Question: I am trying to create a new Android Virtual Device from my Eclipse. I've tried almost all available answers offered here for the same question.My OK button is still disabled. I am using Android 4.4.2- API level 19. I am new to Android. Trying to make my first app. I've no idea what to do next.
Below is the screenshot. Let me know if I've done something wrong in it..

Thanks
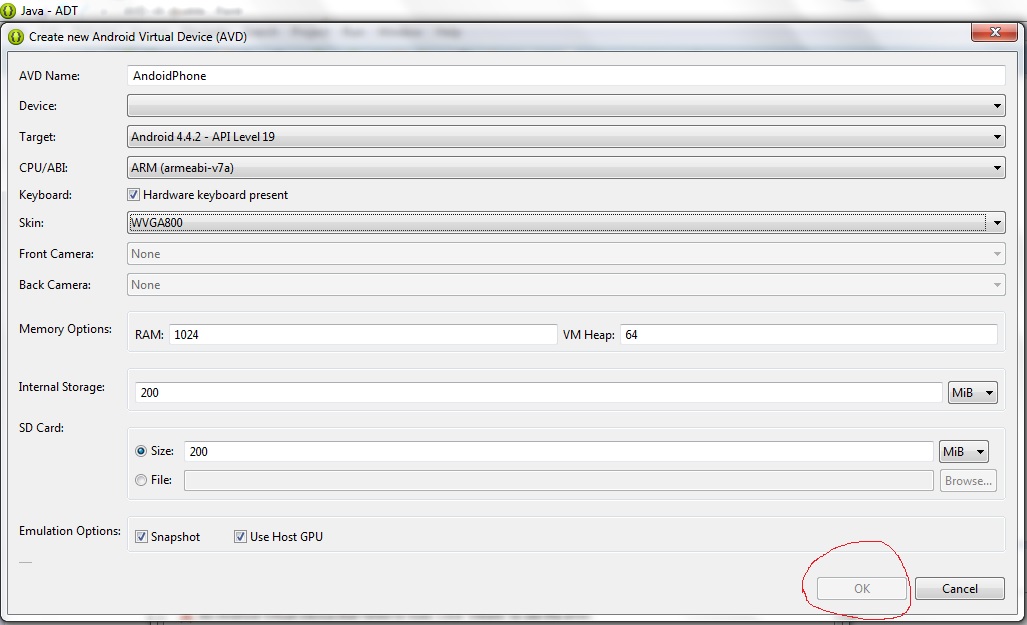
Answer: From your screen i can tell two things,In the screen you are missing two things
> Select any device you want from the listGive memory below 700**
** on windows emulating ram more than 768M some times fail depend up on the system.
EDIT:
you can select any device from the list as you wish.If you are testing for a particular device select that one. For the first time you can select the nexus 4 that is listed first in the device and run your first app in that... happy coding